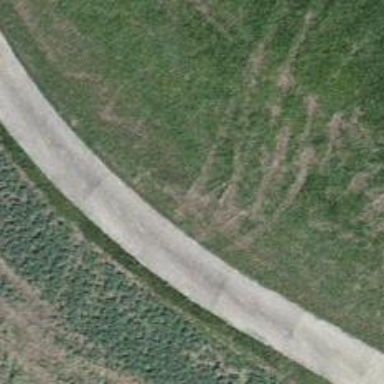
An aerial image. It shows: Track with grade1 tracktype.